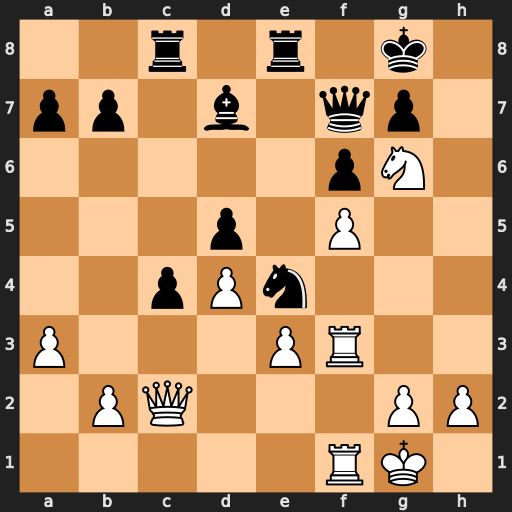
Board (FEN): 2r1r1k1/pp1b1qp1/5pN1/3p1P2/2pPn3/P3PR2/1PQ3PP/5RK1
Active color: w
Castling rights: -
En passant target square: -
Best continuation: Rh3 Qxg6 fxg6 Bxh3 gxh3